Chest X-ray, PA view. Patient: 44 years old, sex M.
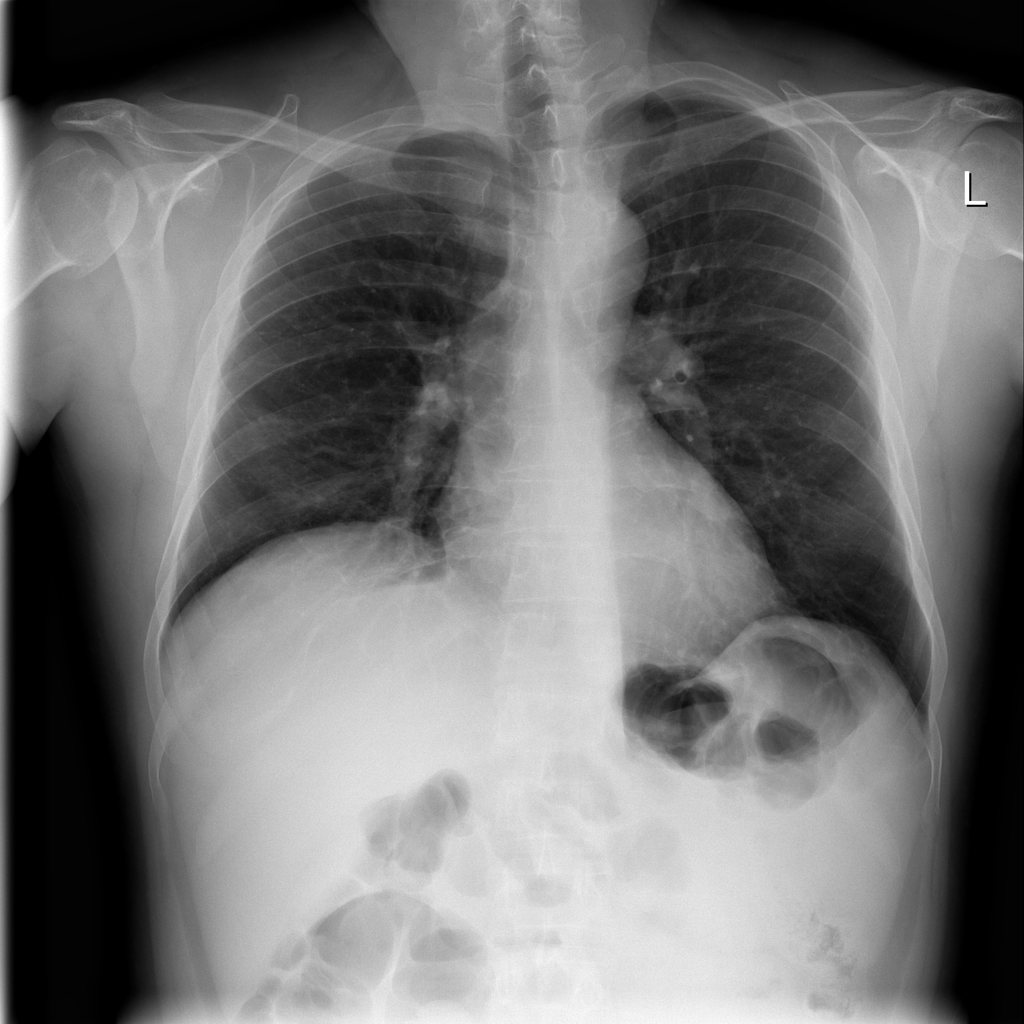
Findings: Atelectasis